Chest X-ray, AP view. Patient: 57 years old, sex F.
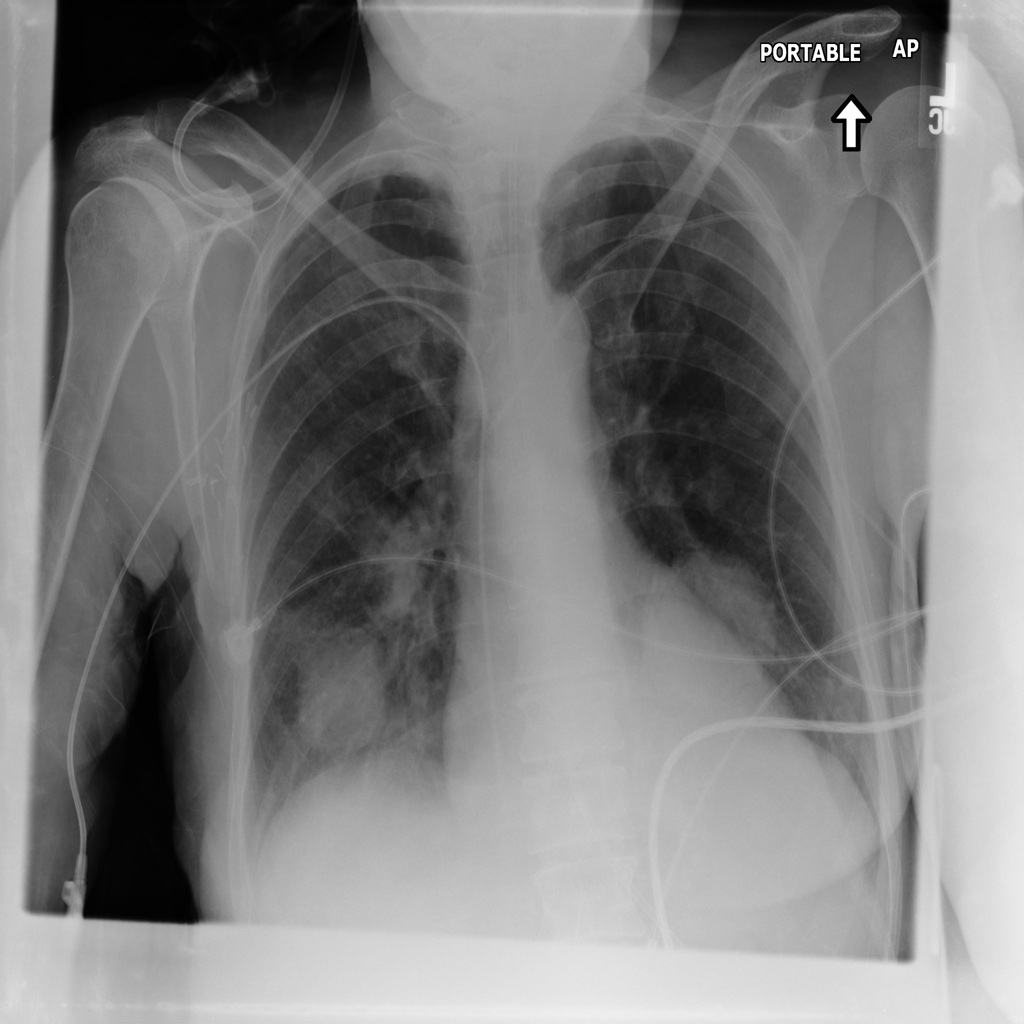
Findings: Mass